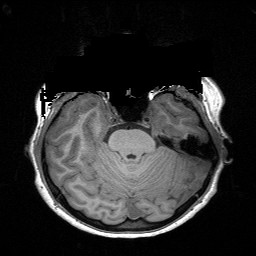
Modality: T1w
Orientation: coronal